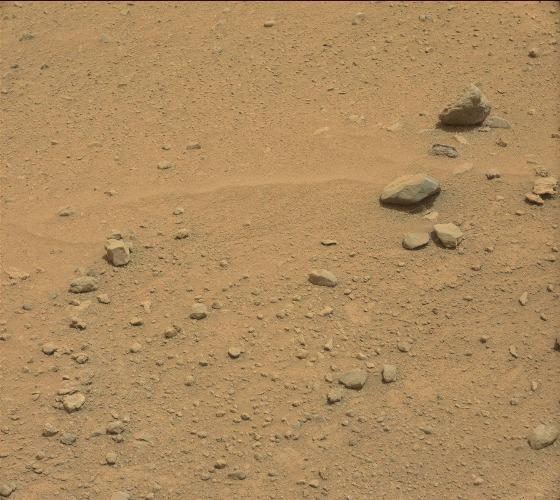
Terrain classes present: Bedrock, Gravel / Sand / Soil, Rock, Shadow